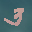
Label: 3